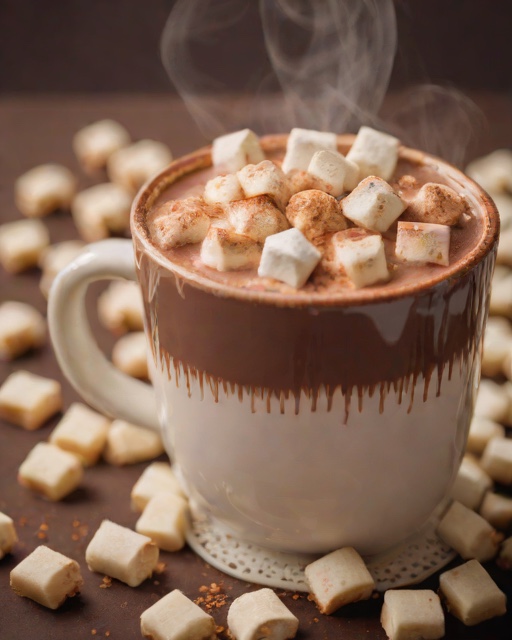
Category: Winter